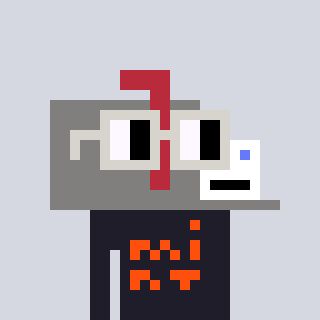
a pixel art character with square light gray glasses, a mailbox-shaped head and a grayscale-colored body on a cool background